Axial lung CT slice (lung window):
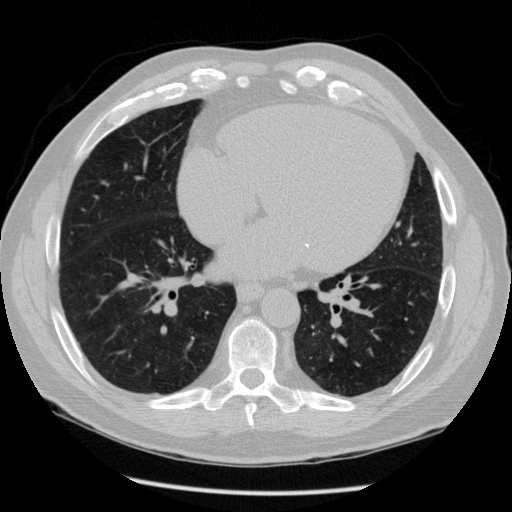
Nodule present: no